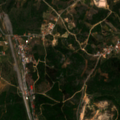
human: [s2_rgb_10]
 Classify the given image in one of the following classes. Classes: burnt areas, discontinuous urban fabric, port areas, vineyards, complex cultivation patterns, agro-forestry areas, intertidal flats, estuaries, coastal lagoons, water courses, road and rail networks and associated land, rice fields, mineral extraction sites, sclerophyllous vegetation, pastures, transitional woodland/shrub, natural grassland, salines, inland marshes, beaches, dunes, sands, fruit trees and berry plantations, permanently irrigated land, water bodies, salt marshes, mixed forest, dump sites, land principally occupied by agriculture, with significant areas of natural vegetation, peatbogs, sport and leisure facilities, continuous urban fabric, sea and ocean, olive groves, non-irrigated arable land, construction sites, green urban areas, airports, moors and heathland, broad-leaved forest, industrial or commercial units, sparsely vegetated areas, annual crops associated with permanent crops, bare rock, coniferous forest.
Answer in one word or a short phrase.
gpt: mineral extraction sites, olive groves, land principally occupied by agriculture, with significant areas of natural vegetation, coniferous forest, moors and heathland, sclerophyllous vegetation, transitional woodland/shrub